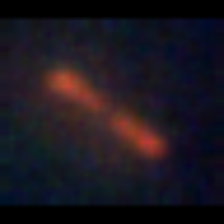
Taxon: Pennate
Group: Diatoms